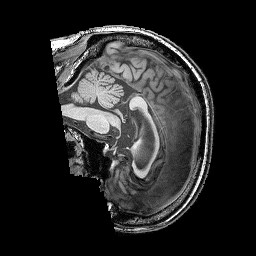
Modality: T1w
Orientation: sagittal
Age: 61
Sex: male
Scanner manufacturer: siemens
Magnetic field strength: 3 T
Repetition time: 2.25 s
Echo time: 0.00411 s